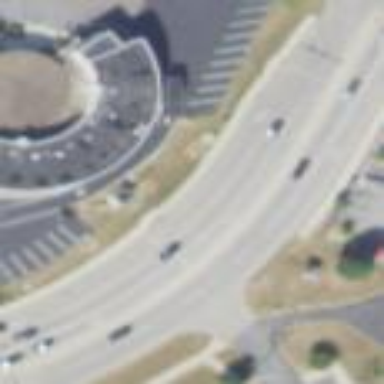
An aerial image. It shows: Concrete traffic island.